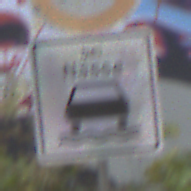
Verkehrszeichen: BeiNaesse
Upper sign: Geschwindigkeit130
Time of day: MorningAfternoon
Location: Outdoor (Urban)
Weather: PartlyCloudy
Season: NotSpecified
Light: Natural